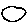
Label: circle